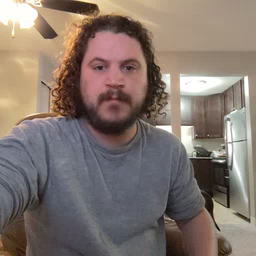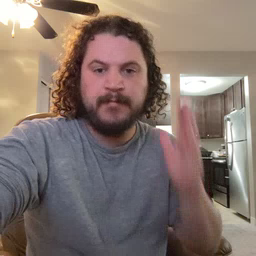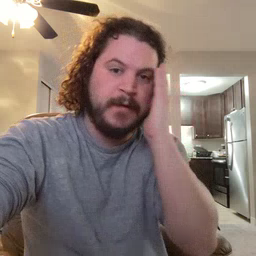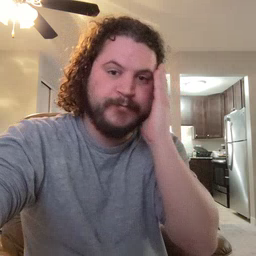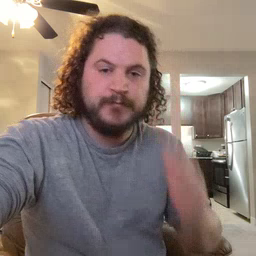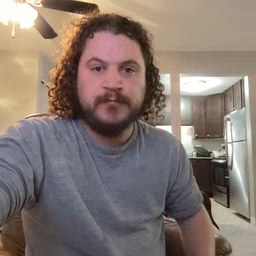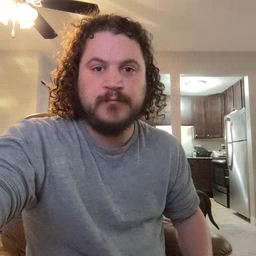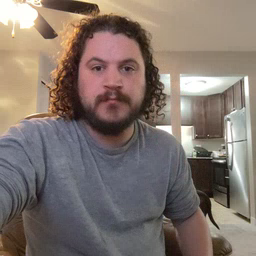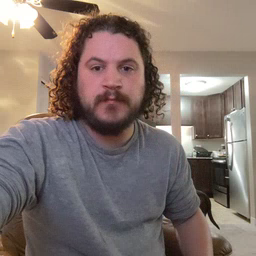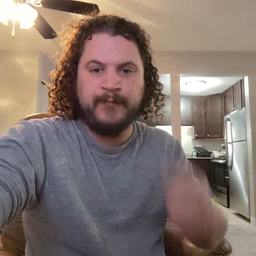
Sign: bed